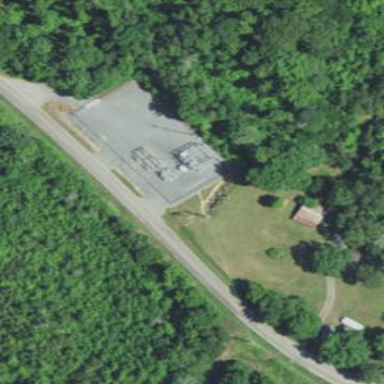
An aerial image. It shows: Distribution level power substation surrounded by fence.